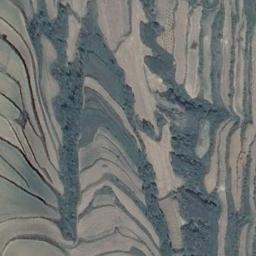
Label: terrace